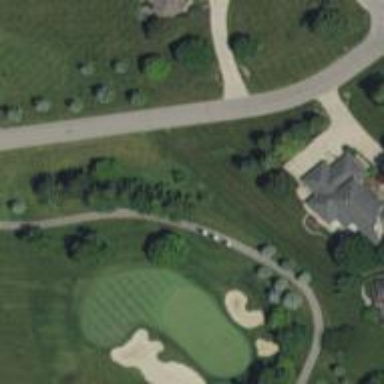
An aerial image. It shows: Path used for both walking and golf.